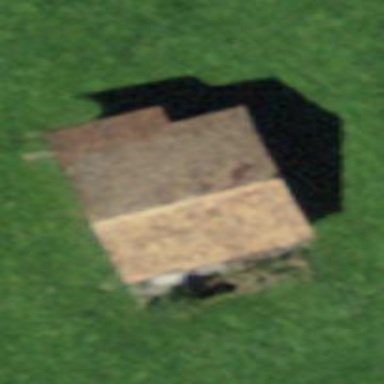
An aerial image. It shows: Rural barn.